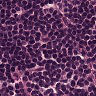
Metastatic tissue present: no